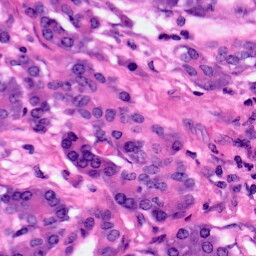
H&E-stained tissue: Pancreatic